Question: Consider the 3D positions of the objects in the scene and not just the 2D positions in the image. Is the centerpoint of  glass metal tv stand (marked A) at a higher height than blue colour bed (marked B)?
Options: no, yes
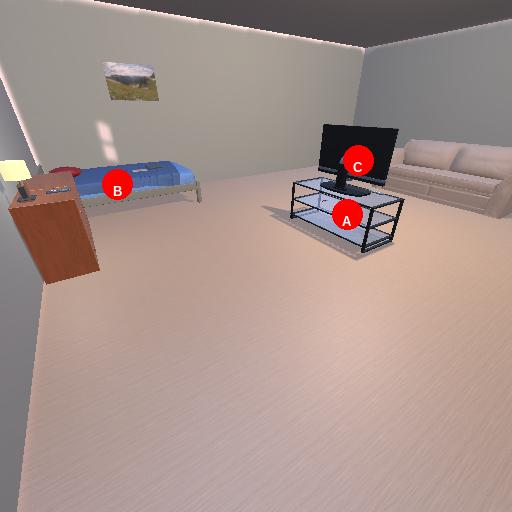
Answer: no